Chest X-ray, PA view. Patient: 65 years old, sex F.
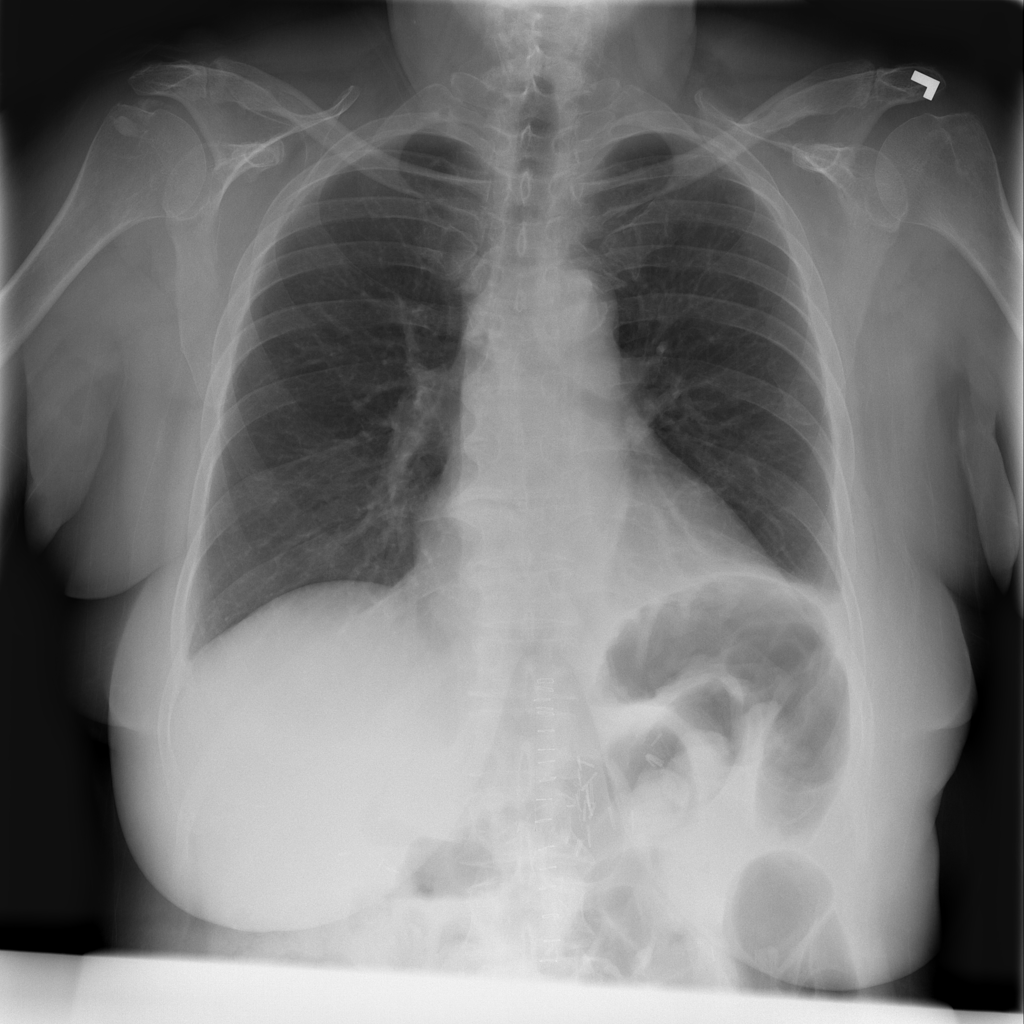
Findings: Effusion